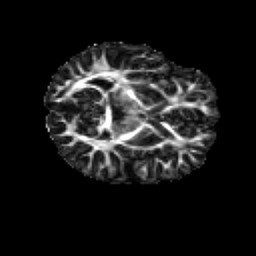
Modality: FA
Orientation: axial
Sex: male
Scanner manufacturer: siemens
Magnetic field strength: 3 T
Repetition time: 5 s
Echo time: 0.071 s